Question: Temperature?
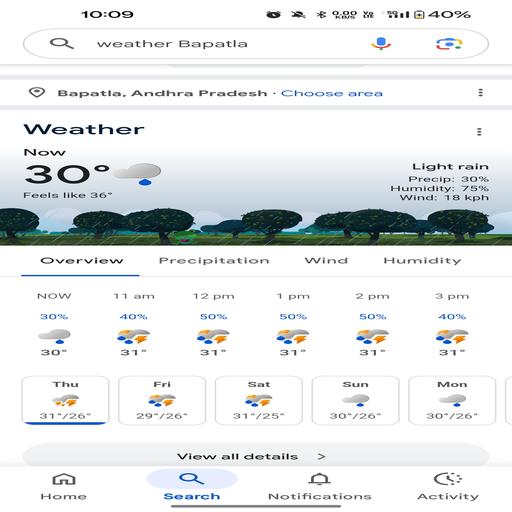
Answer: 30Â°C